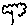
Label: tree